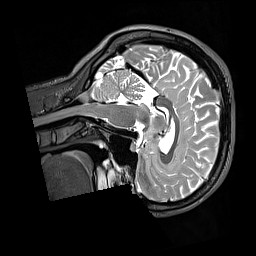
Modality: T2w
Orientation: sagittal
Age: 25
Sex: female
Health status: healthy
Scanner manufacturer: siemens
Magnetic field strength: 3 T
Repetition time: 3.2 s
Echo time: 0.568 s